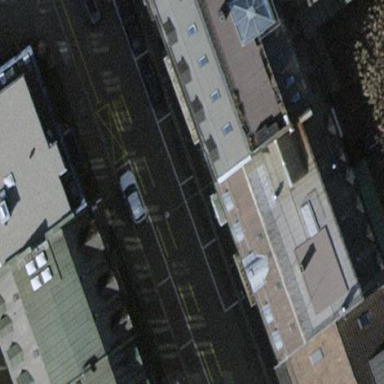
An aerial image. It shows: Parking lane.